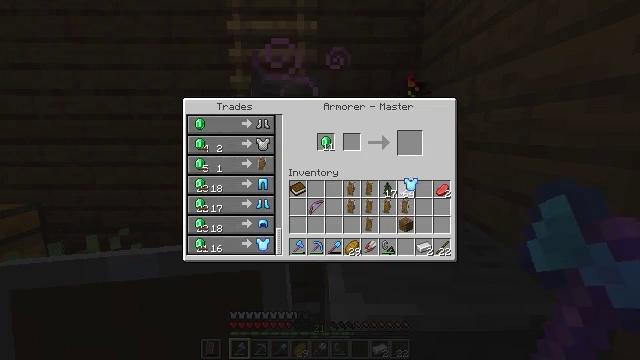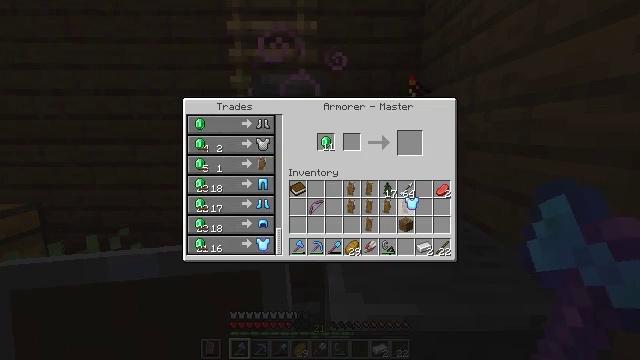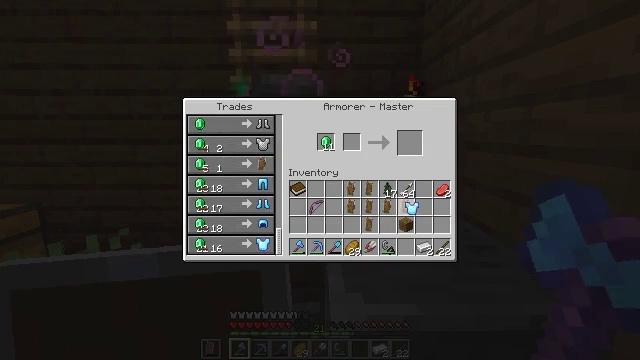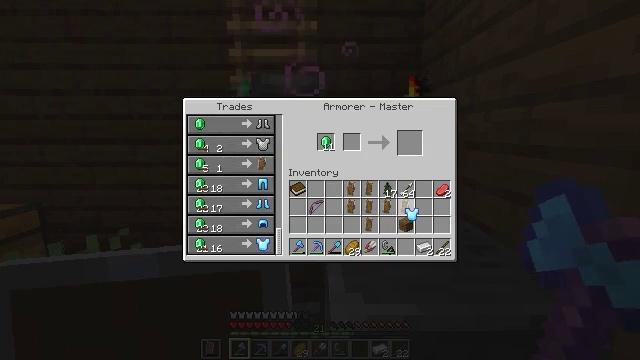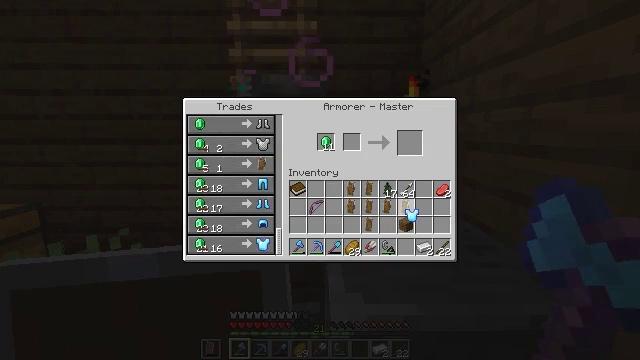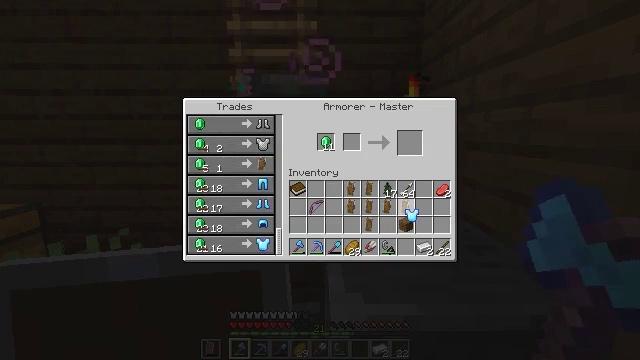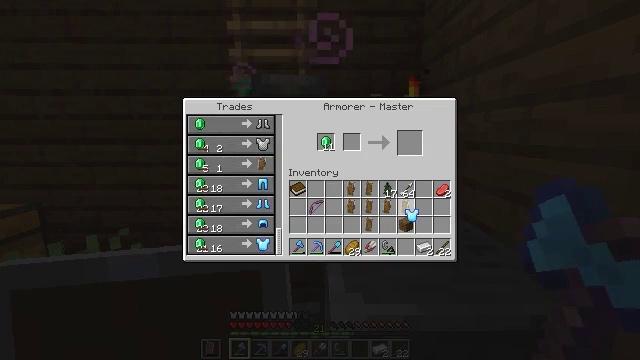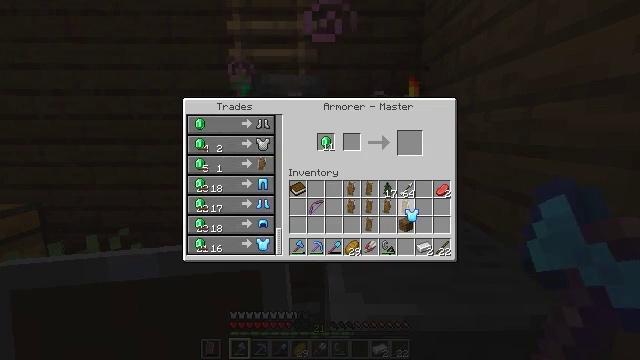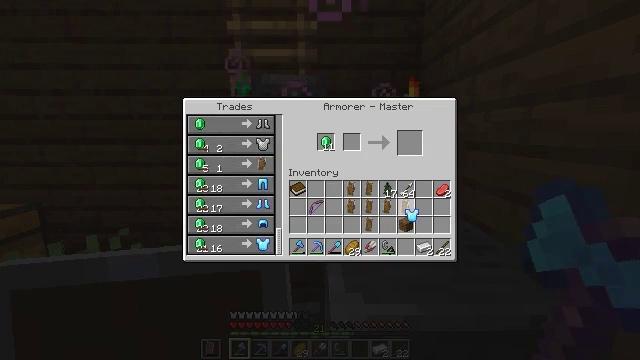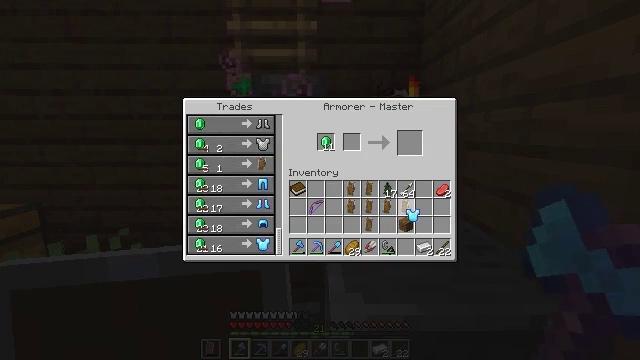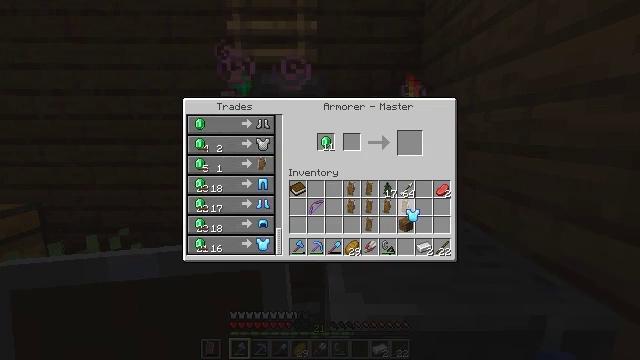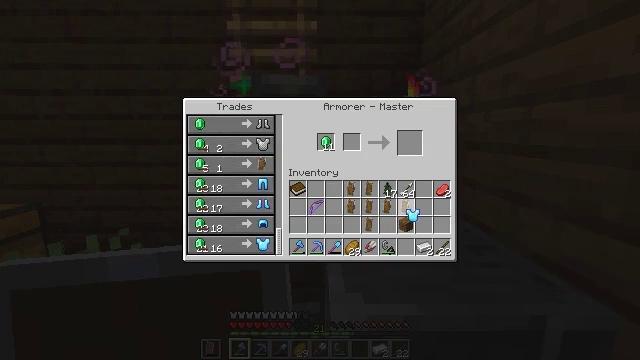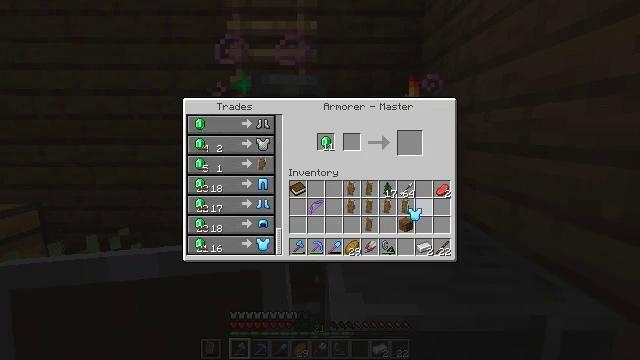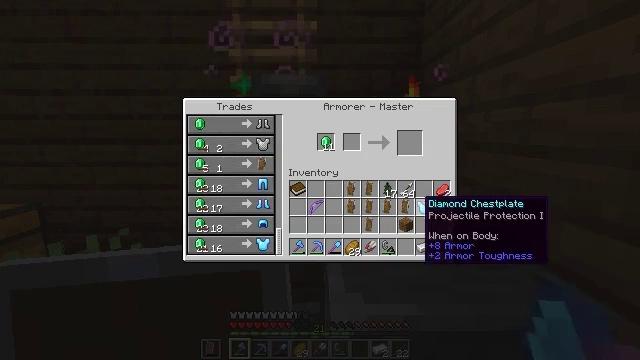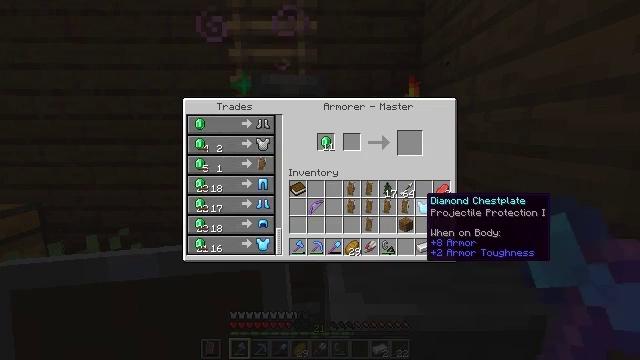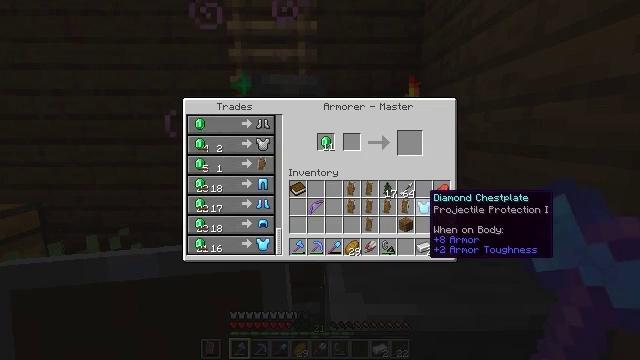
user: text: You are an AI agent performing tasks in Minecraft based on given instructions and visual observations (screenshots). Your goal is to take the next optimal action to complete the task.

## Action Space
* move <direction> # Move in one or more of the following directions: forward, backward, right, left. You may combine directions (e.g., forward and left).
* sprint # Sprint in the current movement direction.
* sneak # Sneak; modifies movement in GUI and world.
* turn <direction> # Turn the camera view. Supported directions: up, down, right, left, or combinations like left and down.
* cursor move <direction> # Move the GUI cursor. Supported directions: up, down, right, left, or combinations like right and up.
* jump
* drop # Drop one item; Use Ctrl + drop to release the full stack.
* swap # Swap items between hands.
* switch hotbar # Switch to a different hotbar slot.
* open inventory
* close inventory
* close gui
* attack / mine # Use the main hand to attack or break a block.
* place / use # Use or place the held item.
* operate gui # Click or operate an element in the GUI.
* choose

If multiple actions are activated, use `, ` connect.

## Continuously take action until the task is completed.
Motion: motion action
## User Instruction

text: Drop a shield.
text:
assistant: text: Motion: cursor move down, open gui
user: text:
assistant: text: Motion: no_op
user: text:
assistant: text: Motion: no_op
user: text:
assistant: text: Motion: no_op
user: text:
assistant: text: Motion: no_op
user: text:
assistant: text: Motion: no_op
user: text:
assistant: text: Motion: no_op
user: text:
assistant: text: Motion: no_op
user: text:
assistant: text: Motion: no_op
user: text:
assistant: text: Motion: operate gui
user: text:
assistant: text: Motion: operate gui
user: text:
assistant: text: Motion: operate gui
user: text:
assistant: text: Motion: no_op
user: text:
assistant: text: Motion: no_op
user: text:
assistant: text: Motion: no_op
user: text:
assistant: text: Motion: no_op
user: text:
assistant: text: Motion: no_op
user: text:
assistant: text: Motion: no_op
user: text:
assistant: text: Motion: no_op
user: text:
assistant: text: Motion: no_op
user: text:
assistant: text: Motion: no_op
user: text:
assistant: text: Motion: no_op
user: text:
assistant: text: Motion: no_op
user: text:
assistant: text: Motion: no_op
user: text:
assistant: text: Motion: no_op
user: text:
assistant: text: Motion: no_op
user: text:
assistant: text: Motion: no_op
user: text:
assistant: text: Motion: close gui
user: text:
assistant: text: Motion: no_op
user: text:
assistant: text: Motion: open inventory